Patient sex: M
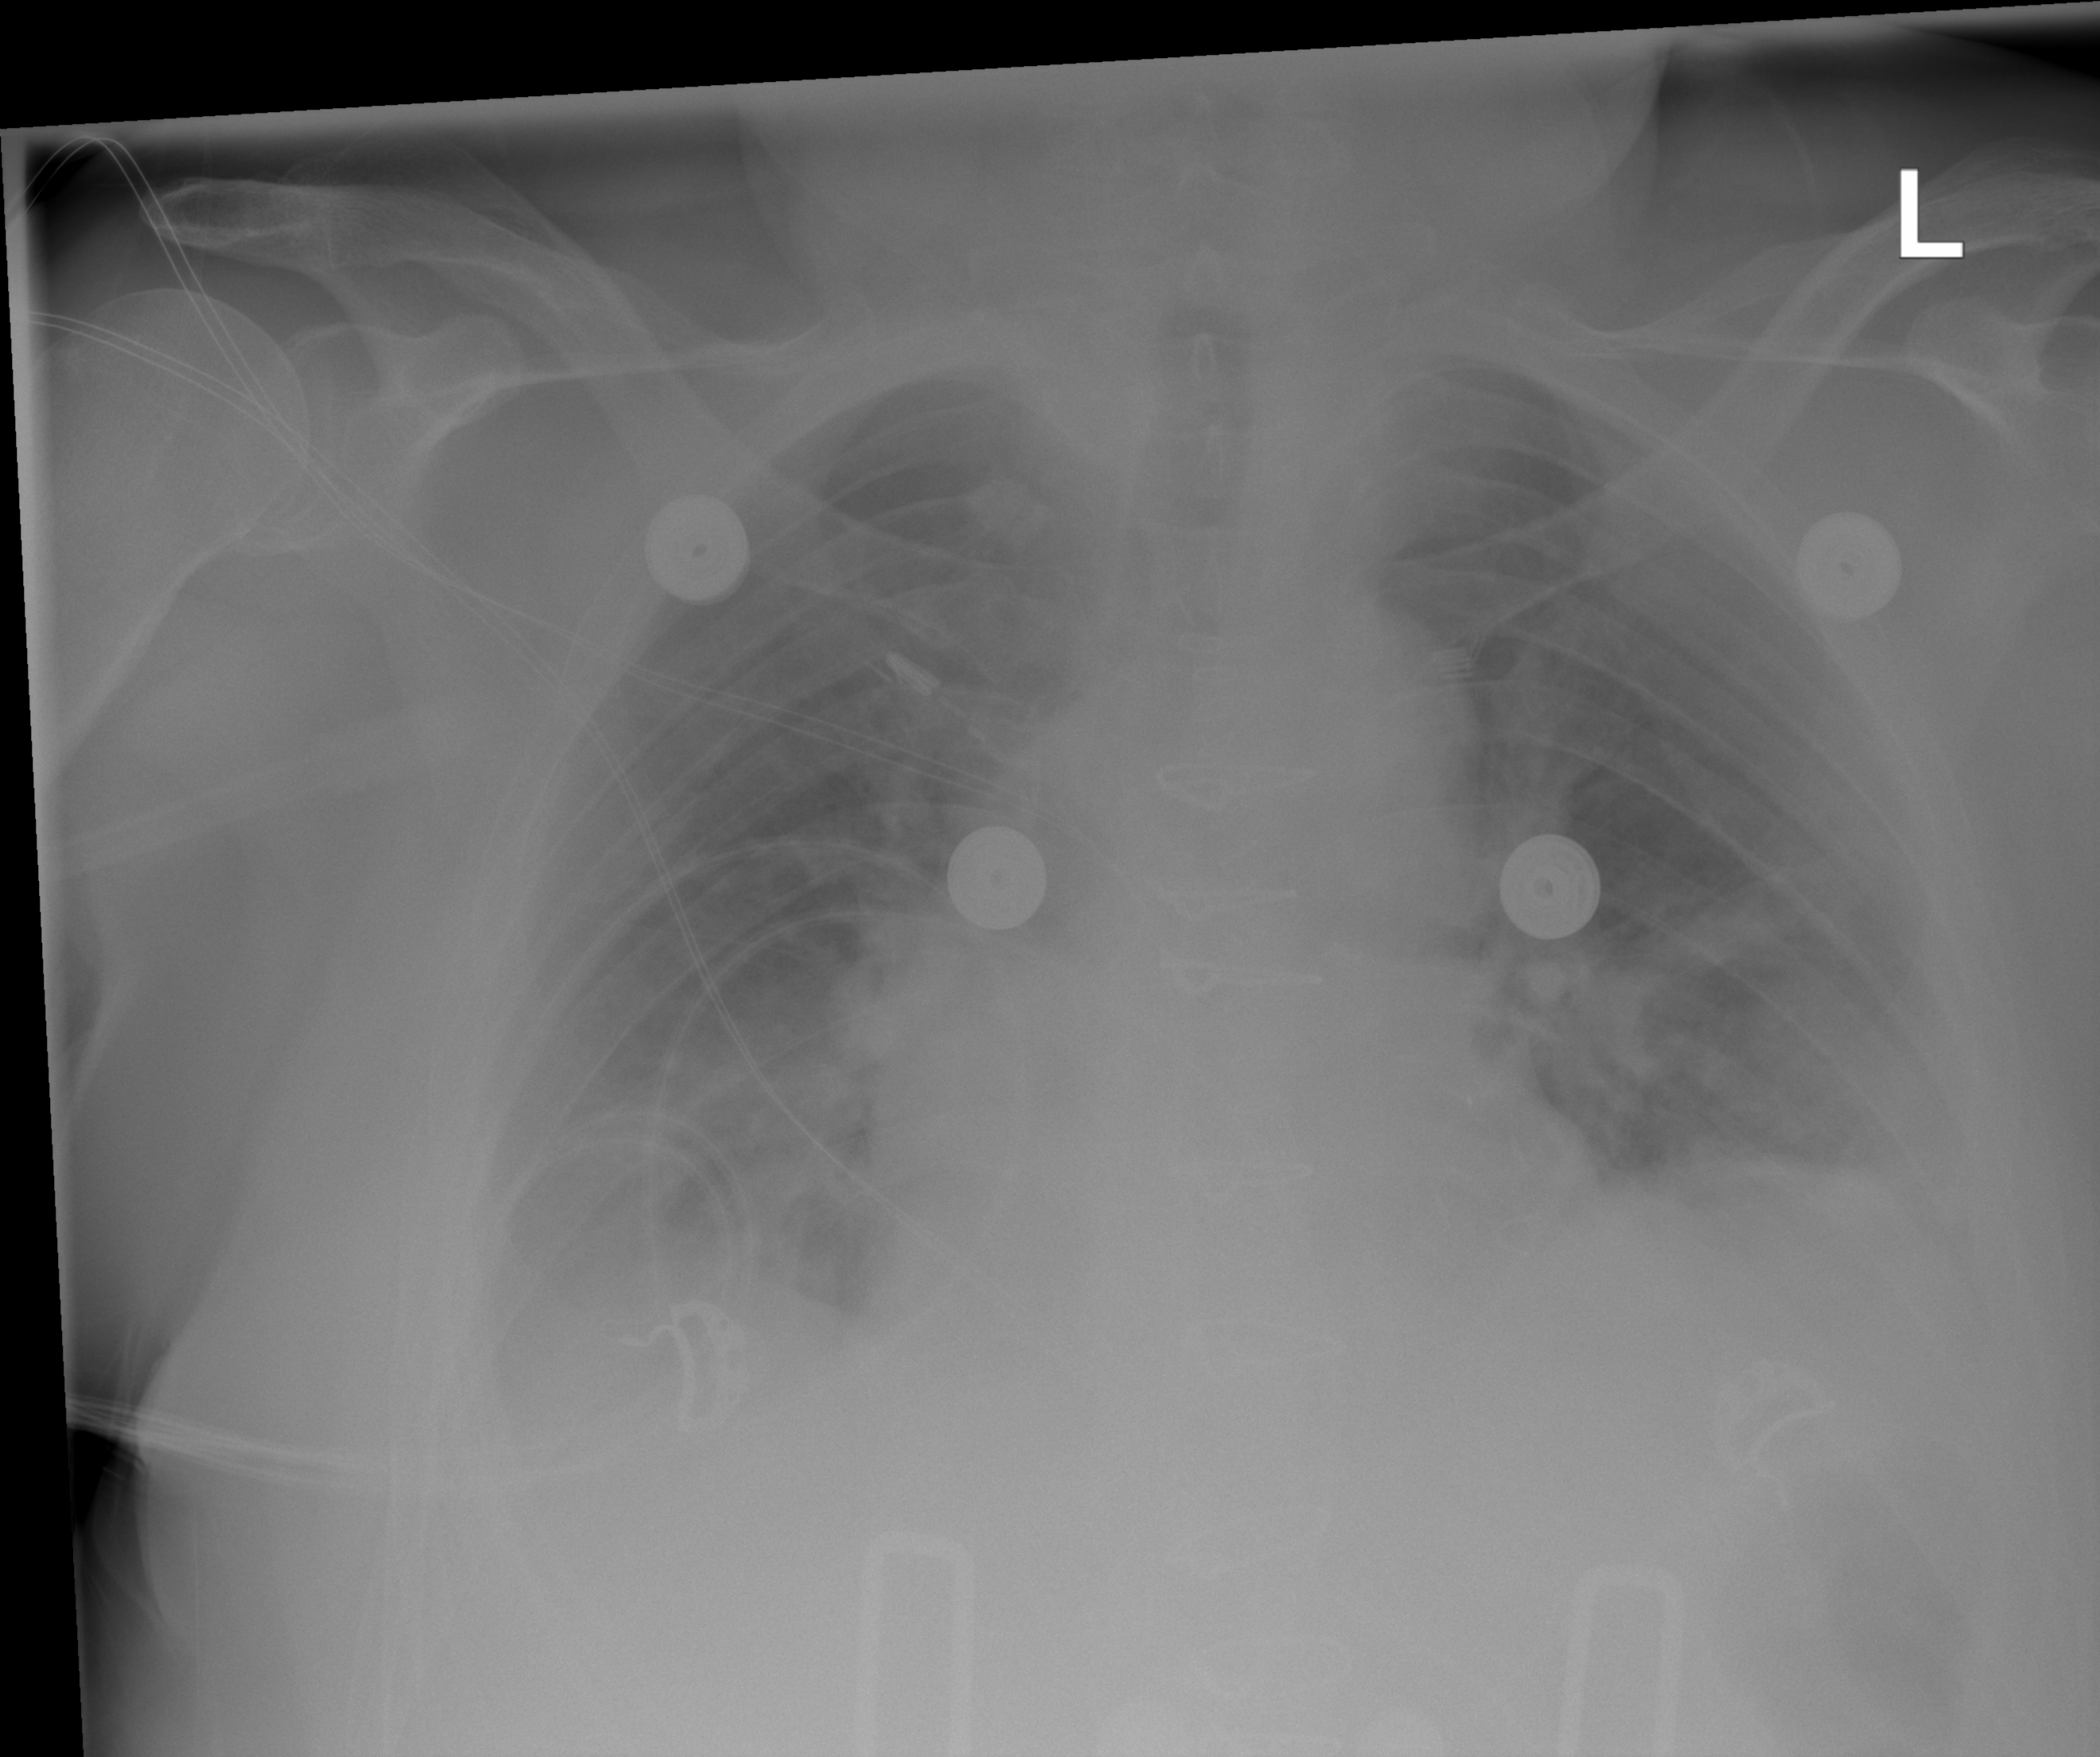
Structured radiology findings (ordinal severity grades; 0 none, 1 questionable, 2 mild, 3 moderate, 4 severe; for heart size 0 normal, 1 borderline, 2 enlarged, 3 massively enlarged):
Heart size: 2
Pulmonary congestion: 2
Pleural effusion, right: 2
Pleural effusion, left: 2
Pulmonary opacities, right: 2
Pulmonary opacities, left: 2
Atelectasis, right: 2
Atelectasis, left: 2